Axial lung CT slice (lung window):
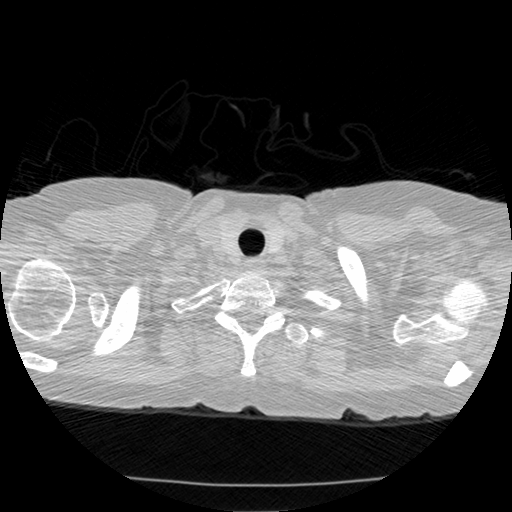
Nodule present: no